Question: While installing Android Studio I got the following error at the time of initializing. And could not override with the given option (not accepting input).
Error : "Failed to rename directory C:\AndroidSDK ools to C:\AndroidSDK emp\ToolPackage.old01."
I gave installation path to C drive for both Android SDK and Studio.

Any Suggestions?
Open Android Studio as "Run as administrator"
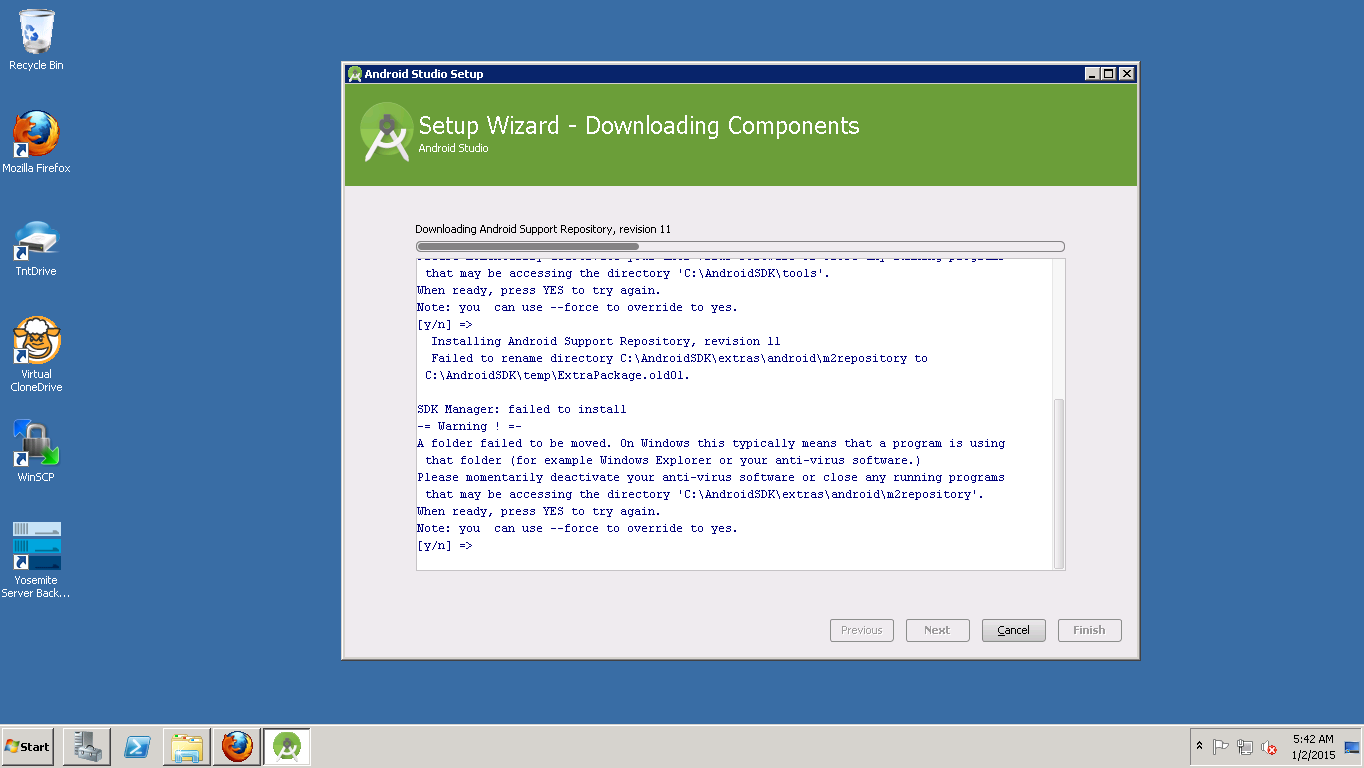
Answer: I re-opened Android Studio with admin privileges. Right click on Android Studio select "Run as administrator".